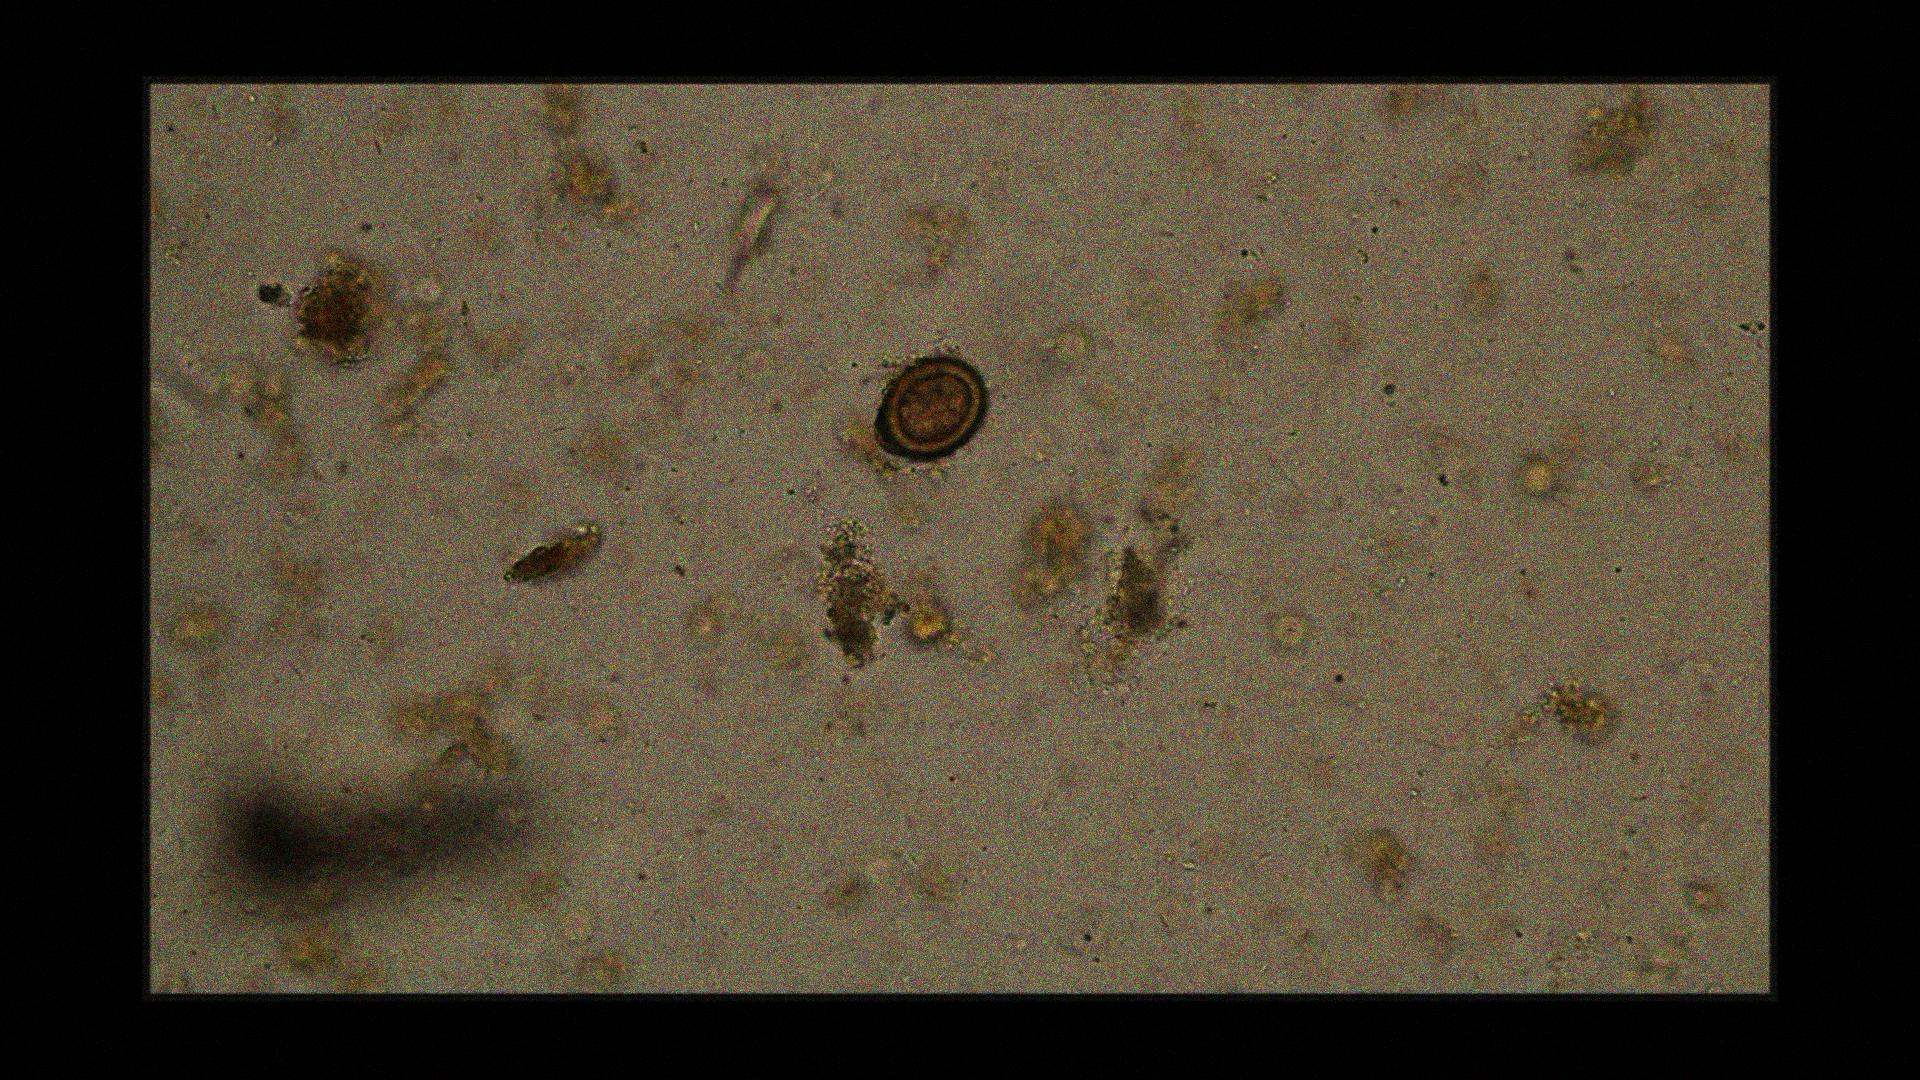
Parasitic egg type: Taenia spp. egg